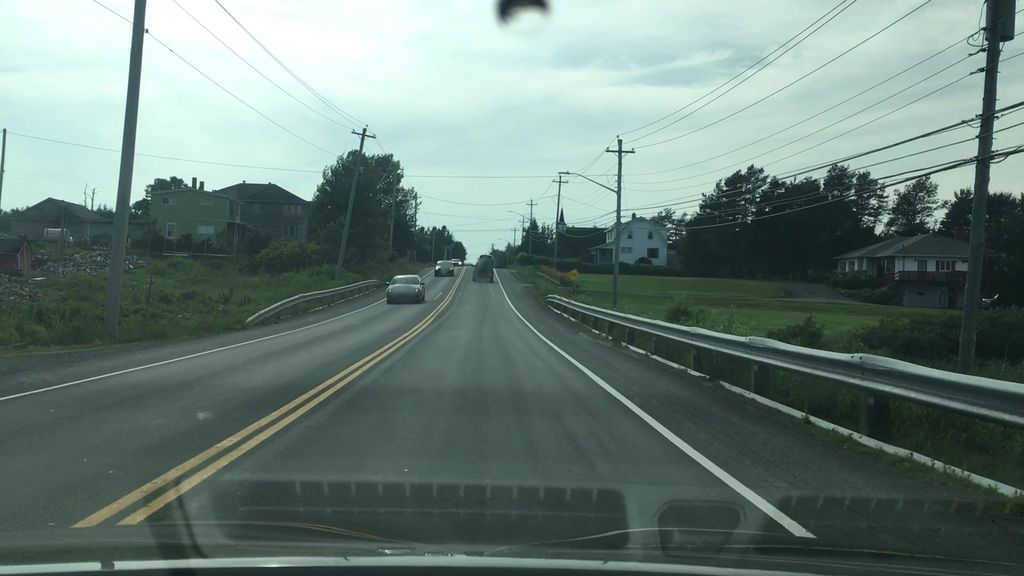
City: halifax